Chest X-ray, PA view. Patient: 61 years old, sex M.
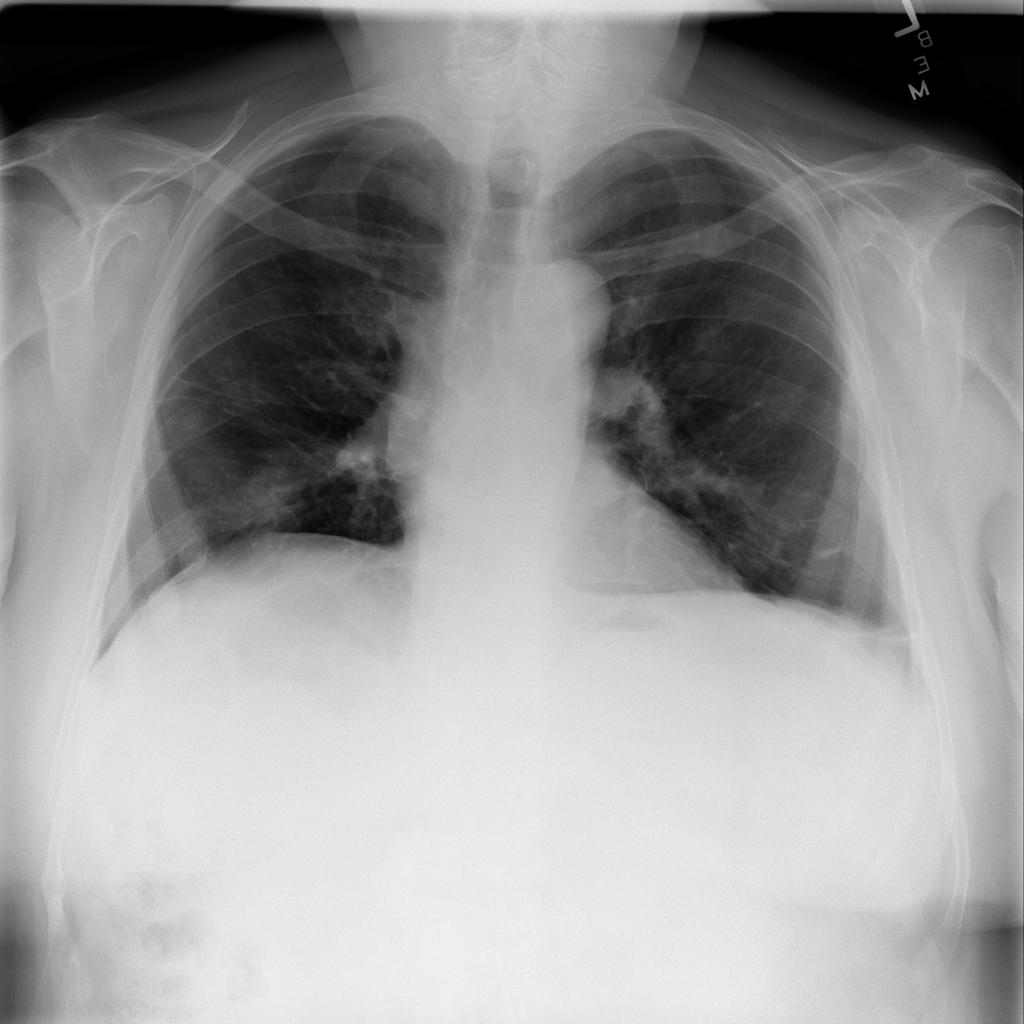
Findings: Atelectasis